Question: The Catalan numbers satisfy the recurrence

Of course Catalan numbers have a closed form expression involving binomial coefficients. Also we can express C_n in terms of C_{n-1} alone. What I am wondering is how one can implement this kind of convolution in functional languages like SML or Haskell.
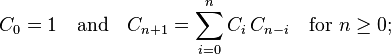
Answer: Of course you can implement the catalan numbers in haskell (and I think as well the ml-family is powerful enough)!
But I guess this is not the answer you were looking for. So I hope you are familiar with the basic haskell syntax think of the catalan numbers as functions 'catalan :: Int -> Int' any series of natural numbers is such a function (well for small indices). But as catalan numbers grow quite fast I will choose for the codomain of our function the type of 'Integer's(= arbitrary big integral numbers).
'''
catalan :: Int -> Integer
catalan 0 = 1
catalan n = sum [ ?catalan magic? | i <- [1..n]]
'''
I know I almost solved the problem but there is still the catalan magic ;-) you have to do on your own.
But before I stop a few caveats
- -